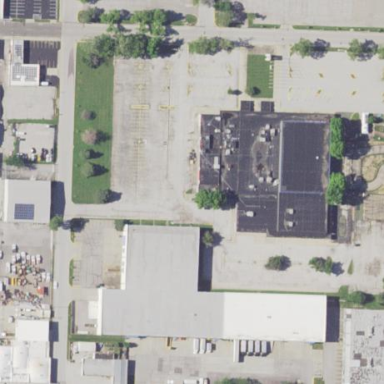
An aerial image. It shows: Building that houses bowling alley.